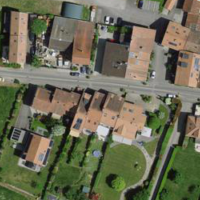
EUNIS habitat code: 55
Species observed at this site:
Corylus avellana